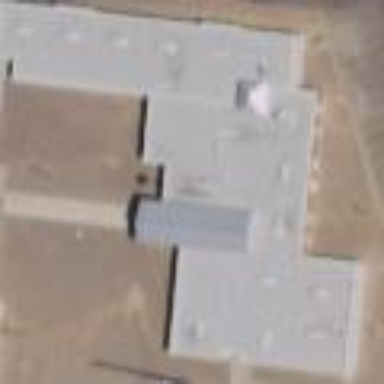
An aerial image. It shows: School building.